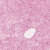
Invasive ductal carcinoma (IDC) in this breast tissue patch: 0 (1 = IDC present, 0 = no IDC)